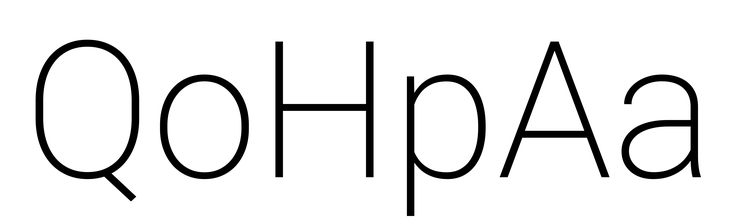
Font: Roboto_ExtraLight